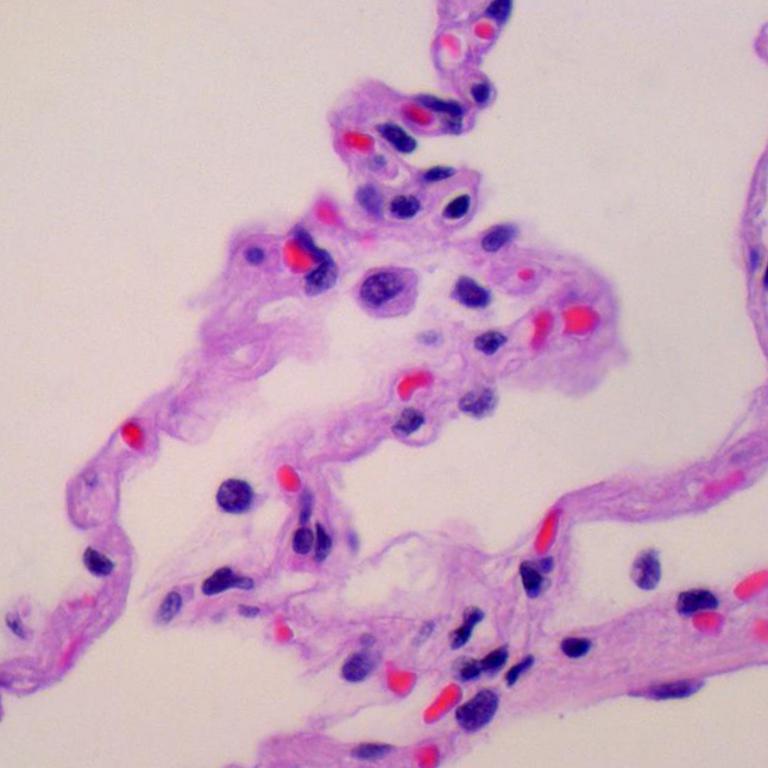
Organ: lung
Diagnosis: benign